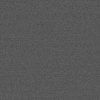
Atmospheric dust classification: dusty